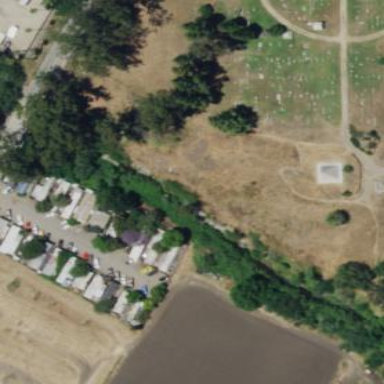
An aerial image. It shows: Residential area designated for mobile homes - mobile home park.